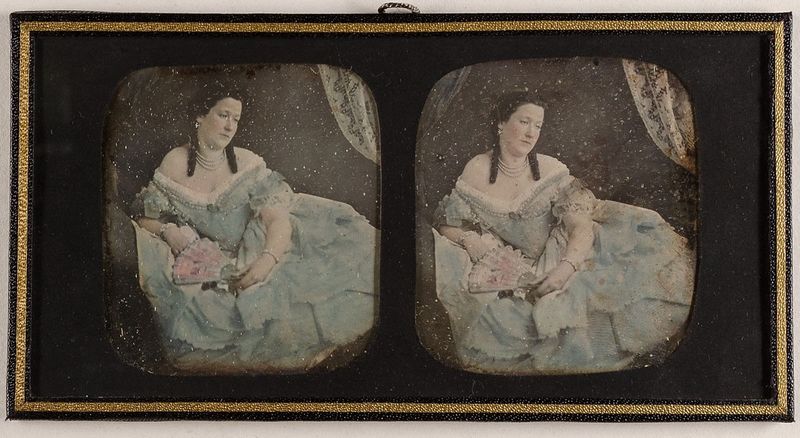
Titel: Liegende Frau mit Fächer
Standort: Hamburg
Institution: Museum für Kunst und Gewerbe Hamburg
Schlagwörter: frau, bild, portrait, figur, fotografie, photographie, handkoloriert, daguerreotypie, stereofotografie, stereophotographie, bildwerke, angewandte und bildende kunst, hessische systematik, porträt, porträtfotografie, porträtphotographie, hüftbild, handkolorierung, stereoskopische, stereoskopisches, fächer